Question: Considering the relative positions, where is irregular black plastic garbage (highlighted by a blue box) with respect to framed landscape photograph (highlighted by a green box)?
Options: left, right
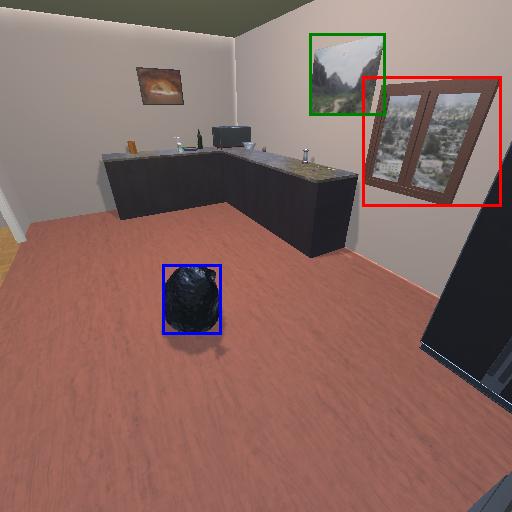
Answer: left